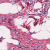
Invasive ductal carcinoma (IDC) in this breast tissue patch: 1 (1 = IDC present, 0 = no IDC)